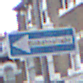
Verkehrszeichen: EinbahnstrasseLinksweisend
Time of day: MorningAfternoon
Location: Outdoor (Urban)
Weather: Overcast
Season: NotSpecified
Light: Natural